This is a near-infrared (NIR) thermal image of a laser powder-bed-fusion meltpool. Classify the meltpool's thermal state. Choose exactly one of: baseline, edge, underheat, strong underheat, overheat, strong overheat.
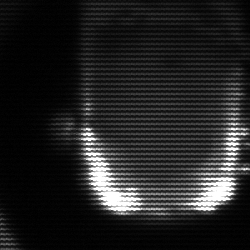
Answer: baseline